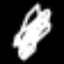
Label: squiggle